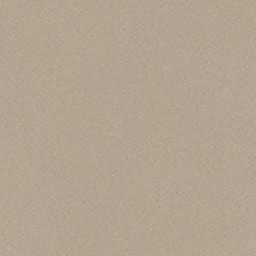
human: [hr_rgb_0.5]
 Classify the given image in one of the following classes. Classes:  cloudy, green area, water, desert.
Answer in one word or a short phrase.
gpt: desert